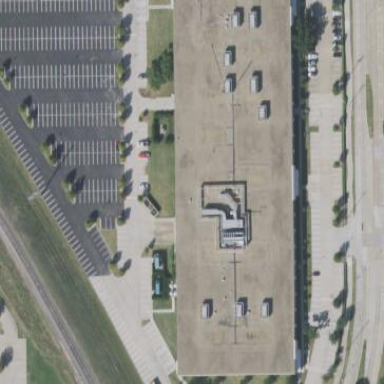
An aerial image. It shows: Commercial building.